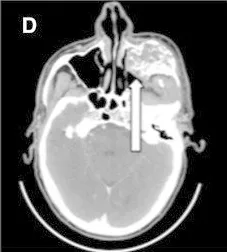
Comparison of CT scans realized before and after two months of treatment with a BRAF inhibitor. A, B, C: CT realized on April 2012. B, E (after injection of contrast agent): Complete regression of mediastinal lymph nodes in station 4R.
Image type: radiology (ct)